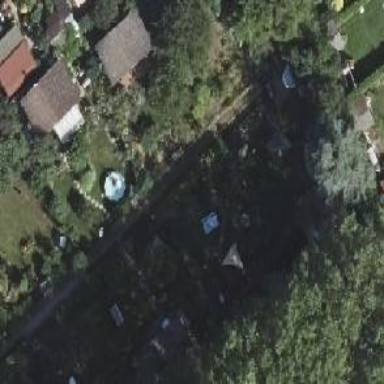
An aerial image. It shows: Plot within allotments.